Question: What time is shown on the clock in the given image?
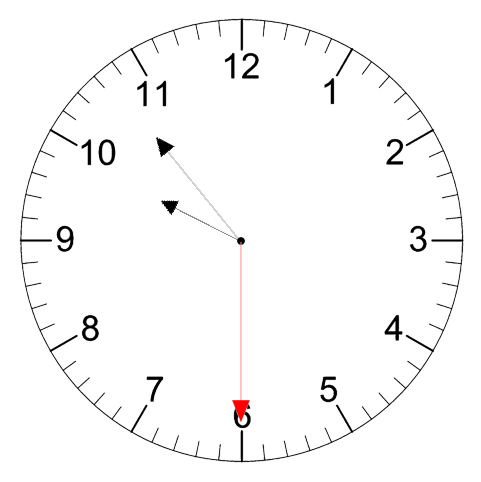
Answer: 09:53:30